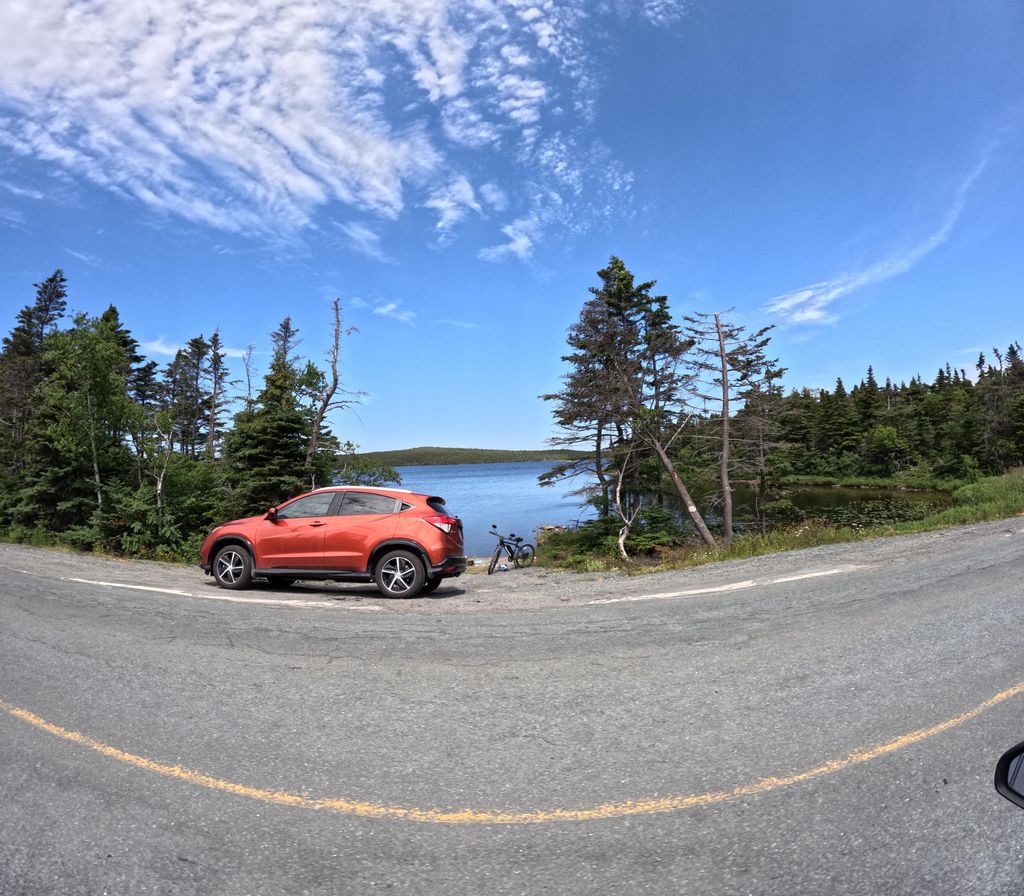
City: st_johns